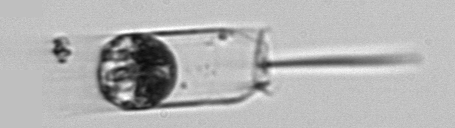
Label: Ditylum_brightwellii